Question: I have read some posts about , but I still have some question in understanding the .
The major problem lies in ? And ?
For instance, there is a question:
> A sequence of n operations is performed on a data structure. The ith operation costs i if i is an exact power of 2, and 1 otherwise. Use a potential method to determine the amortized cost per operation.
Adopting potential function, we should first propose a potential function:
. Someone tells me that this is very intuitive, but I cannot come up with this even after several hours.....
I find there is a similar question:
<URL>
However, I think the answer is about the .
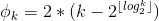
Answer: HINT:
The term 'k' increases every time 'k' increases (obviously), and it increases by '1'.
The term '2^ceiling(Lg(k))' increases every time 'k' reaches a new power of '2', and it increases by 'i/2'.